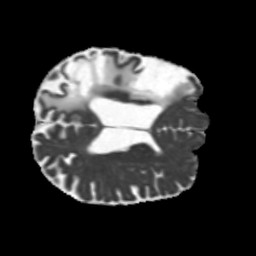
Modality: MD
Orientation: axial
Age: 71
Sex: male
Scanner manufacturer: siemens
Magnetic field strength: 3 T
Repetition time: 5.25 s
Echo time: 0.08 s